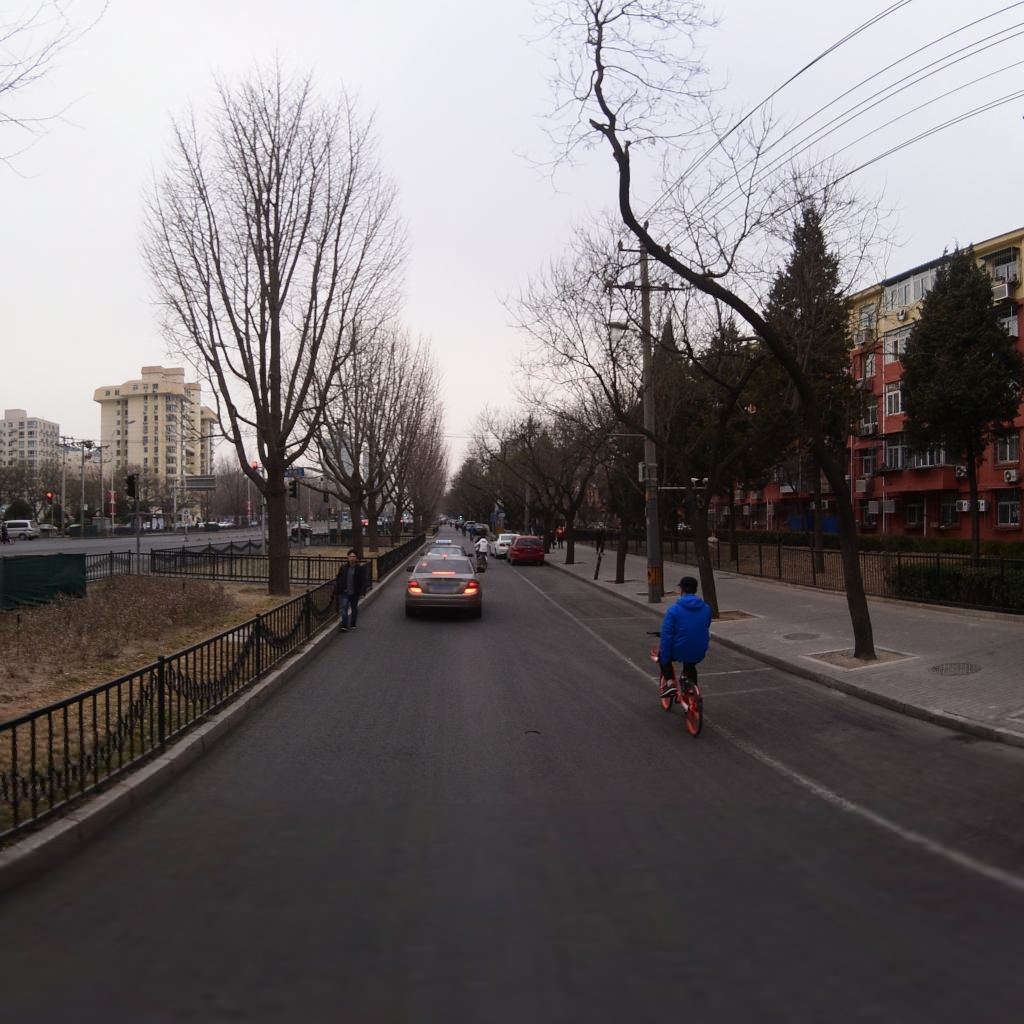
Region: Haidian
Road damage annotations: pothole, manhole cover, manhole cover